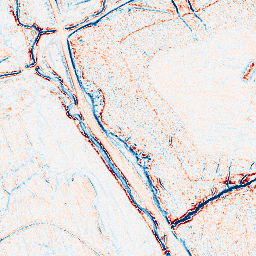
Category: edge_preserving
Decomposition family: anisotropic_diffusion
Decomposition parameters: iterations: 10
kappa: 50
gamma: 0.1
Upsampling method: regularized
Upsampling parameters: scale: 4
lambda_reg: 0.01
Upsampling scale: 4